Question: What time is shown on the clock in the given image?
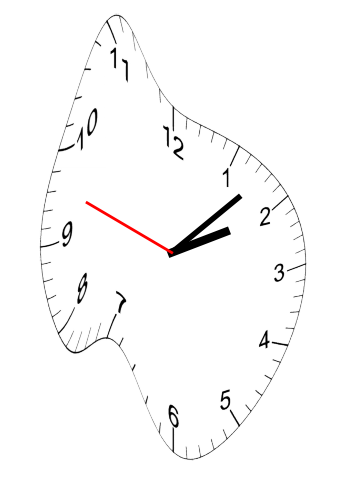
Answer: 02:07:48